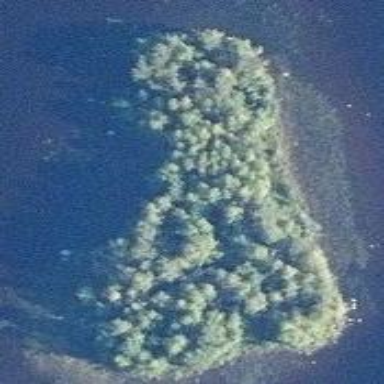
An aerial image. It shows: Islet covered with forest.